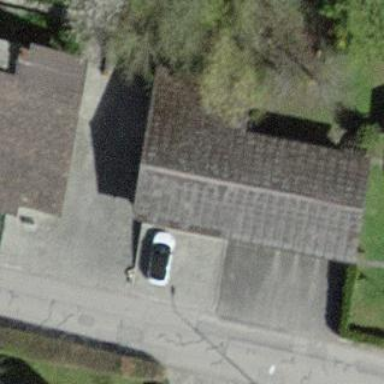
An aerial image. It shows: Garage building.